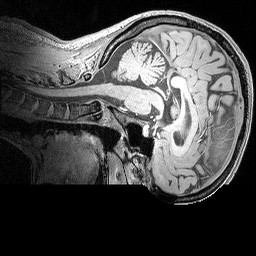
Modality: MP2RAGE
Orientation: sagittal
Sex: female
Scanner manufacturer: siemens
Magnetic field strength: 3 T
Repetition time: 5 s
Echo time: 0.00292 s